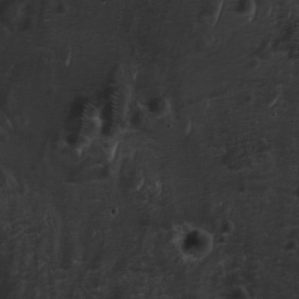
Label: non_frost